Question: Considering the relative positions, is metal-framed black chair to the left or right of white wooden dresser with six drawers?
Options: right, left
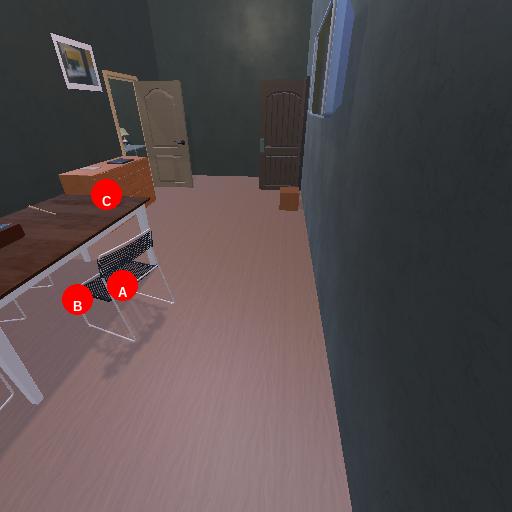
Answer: right